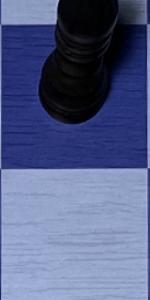
Label: Empty